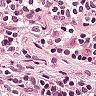
Metastatic tissue present: no